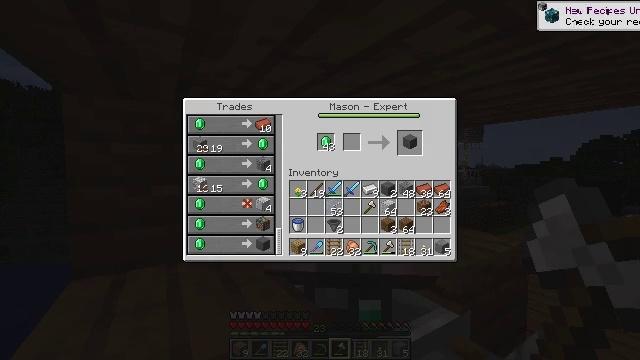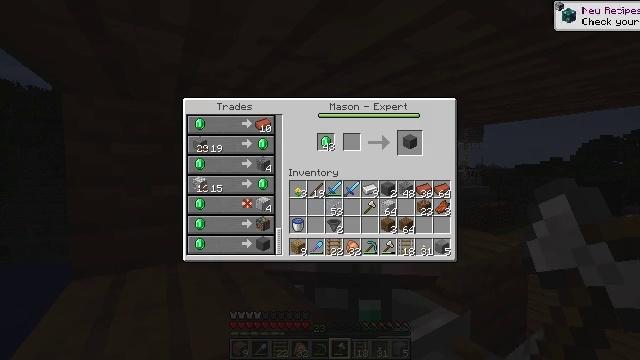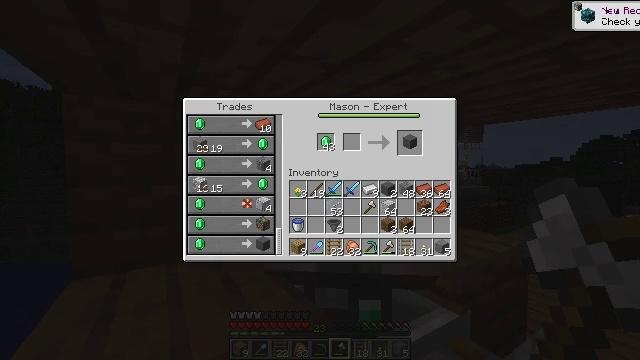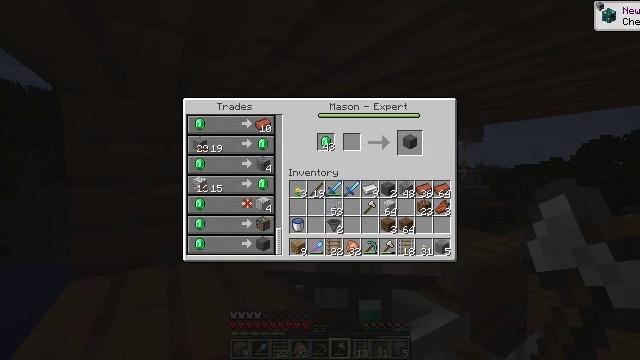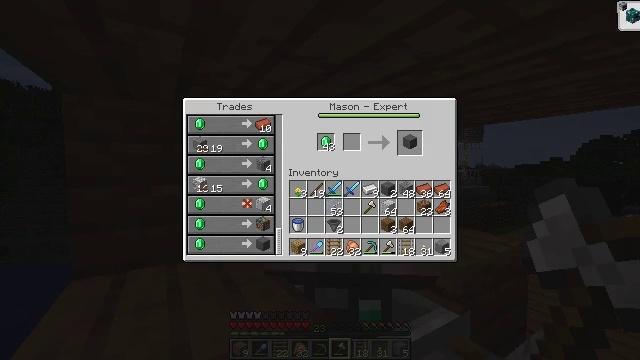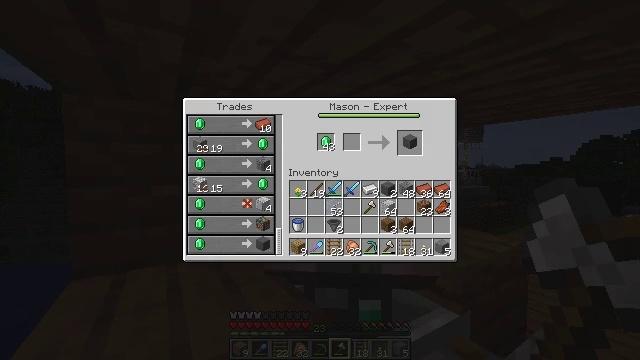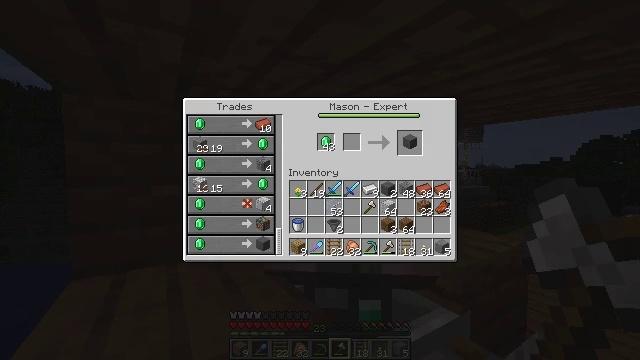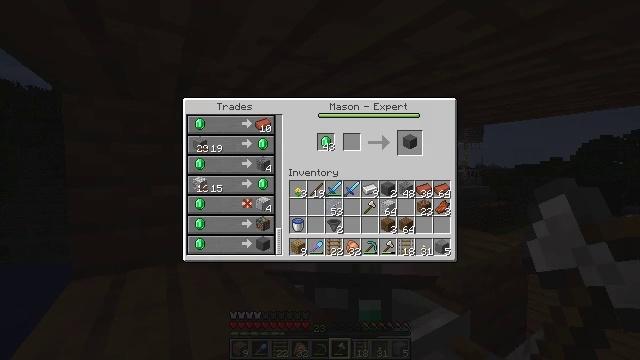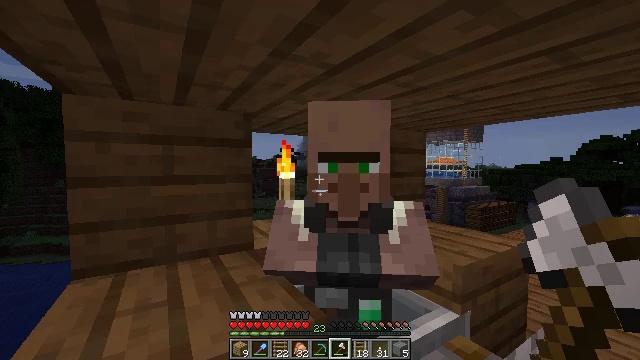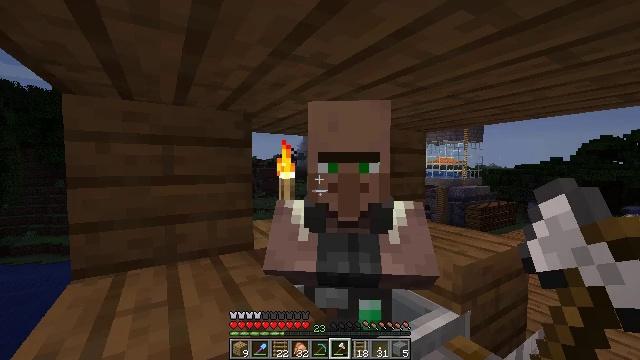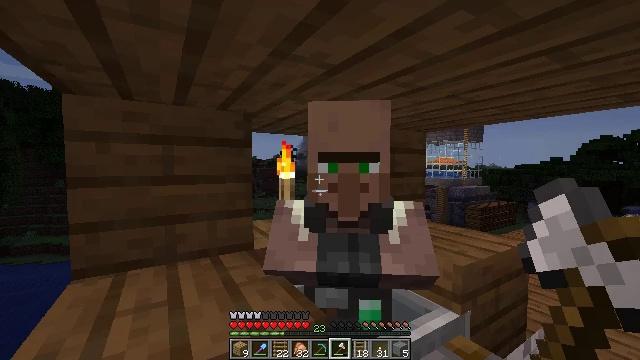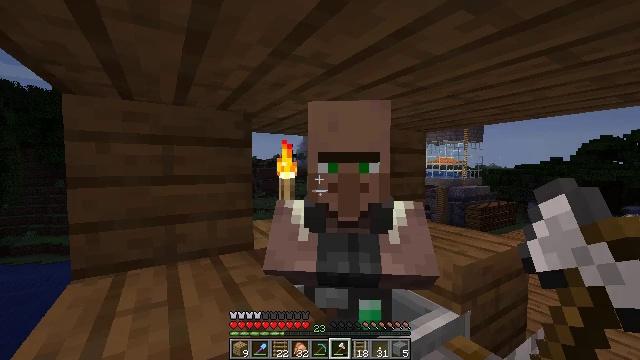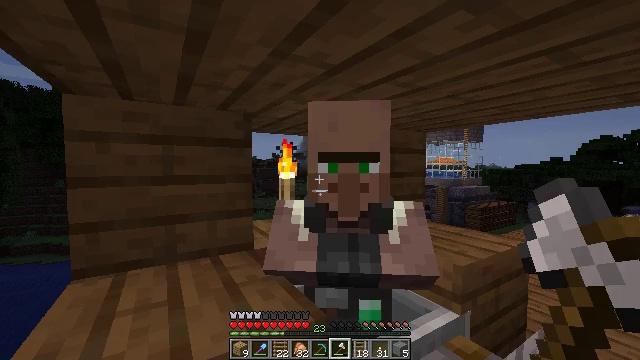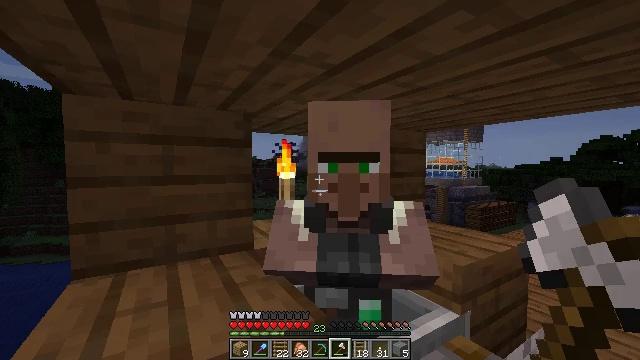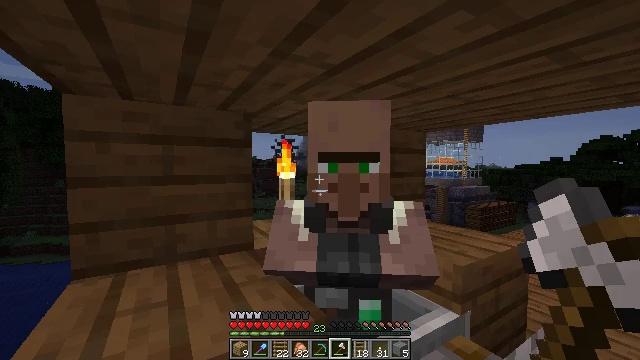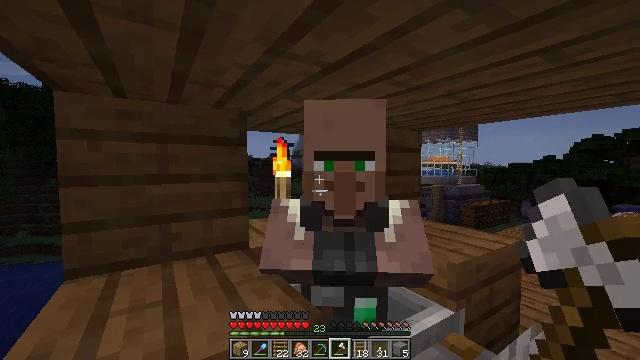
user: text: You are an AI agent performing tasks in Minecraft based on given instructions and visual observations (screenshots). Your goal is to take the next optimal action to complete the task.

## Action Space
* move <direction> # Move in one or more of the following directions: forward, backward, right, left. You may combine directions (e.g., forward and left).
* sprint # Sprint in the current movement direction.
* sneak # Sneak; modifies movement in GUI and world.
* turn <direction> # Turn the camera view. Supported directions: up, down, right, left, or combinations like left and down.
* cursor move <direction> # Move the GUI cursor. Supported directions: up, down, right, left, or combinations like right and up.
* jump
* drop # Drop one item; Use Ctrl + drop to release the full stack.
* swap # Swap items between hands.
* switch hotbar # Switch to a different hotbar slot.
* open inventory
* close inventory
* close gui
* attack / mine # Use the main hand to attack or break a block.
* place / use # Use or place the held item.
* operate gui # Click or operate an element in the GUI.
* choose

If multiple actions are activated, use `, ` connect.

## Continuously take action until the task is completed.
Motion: motion action
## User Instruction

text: Use a crafting table to get chiseled stone bricks.
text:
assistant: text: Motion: no_op
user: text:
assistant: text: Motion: no_op
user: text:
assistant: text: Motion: no_op
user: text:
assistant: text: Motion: no_op
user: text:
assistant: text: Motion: no_op
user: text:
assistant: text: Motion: no_op
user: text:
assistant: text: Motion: no_op
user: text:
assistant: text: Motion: no_op
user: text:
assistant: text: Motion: close gui
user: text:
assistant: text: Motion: no_op
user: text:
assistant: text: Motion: no_op
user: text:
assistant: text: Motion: no_op
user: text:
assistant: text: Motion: no_op
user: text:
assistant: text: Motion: no_op
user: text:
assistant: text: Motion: no_op
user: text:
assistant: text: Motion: turn right and down
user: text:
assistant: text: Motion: turn right and down
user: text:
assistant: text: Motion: turn right and down
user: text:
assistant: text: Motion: turn right and down
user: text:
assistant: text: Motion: turn right
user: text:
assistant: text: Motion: turn right and up
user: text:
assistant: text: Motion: turn right and up
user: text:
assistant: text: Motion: turn right and up
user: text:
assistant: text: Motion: turn right and up
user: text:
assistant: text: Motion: no_op
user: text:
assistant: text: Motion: no_op
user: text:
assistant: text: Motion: no_op
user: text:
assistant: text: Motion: no_op
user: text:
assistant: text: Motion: no_op
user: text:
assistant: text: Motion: no_op